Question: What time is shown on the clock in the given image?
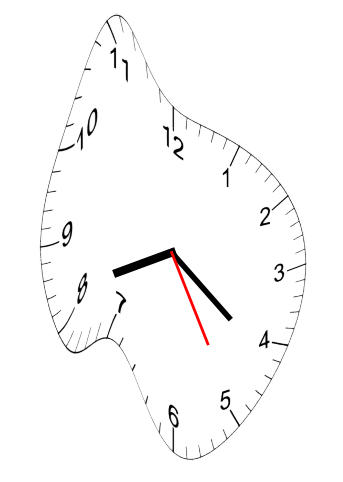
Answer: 08:21:25